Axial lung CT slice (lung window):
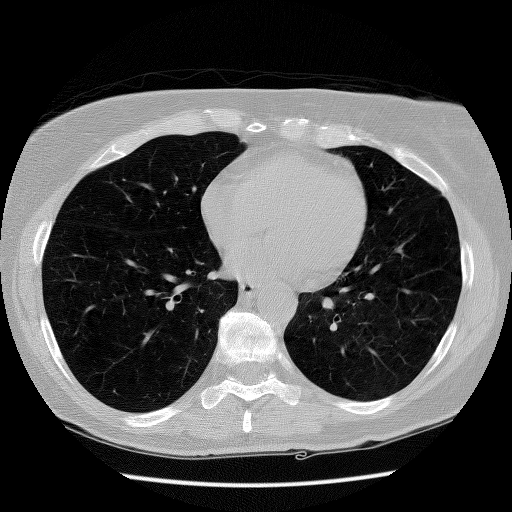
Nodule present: no